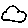
Label: cloud